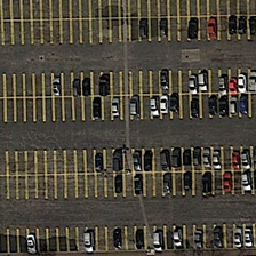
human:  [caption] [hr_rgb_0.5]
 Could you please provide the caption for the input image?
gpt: There's a car on the yellow line.

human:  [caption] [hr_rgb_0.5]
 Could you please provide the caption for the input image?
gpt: The parking with straight yellow lines contains several cars.

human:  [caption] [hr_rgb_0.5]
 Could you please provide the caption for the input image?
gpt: There are several cars in the parking lot with a straight yellow line.

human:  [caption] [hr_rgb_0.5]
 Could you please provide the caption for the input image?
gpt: A parking lot with a straight yellow line contains some cars.

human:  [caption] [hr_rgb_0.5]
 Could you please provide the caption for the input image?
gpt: The parking lot with RETAS yellow lines contains several cars.